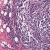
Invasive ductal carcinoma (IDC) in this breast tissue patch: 0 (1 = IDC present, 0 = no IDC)